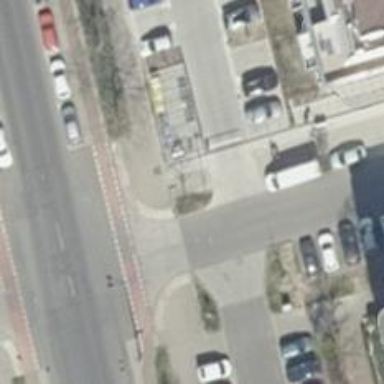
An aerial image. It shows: Unmarked road crossing.